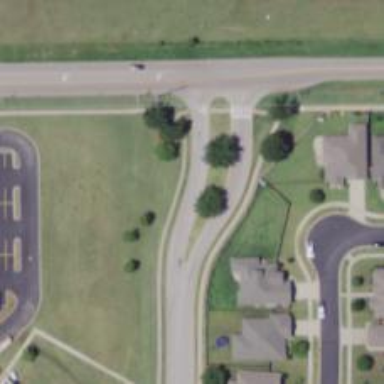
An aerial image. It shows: Residential road.